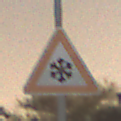
Verkehrszeichen: SchneeOderEisglaette
Umgebung: Outdoor, Suburban
Tageszeit: Night
Wetter: Clear
Licht: Artificial
Jahreszeit: NotSpecified
Kontrast: MediumContrast